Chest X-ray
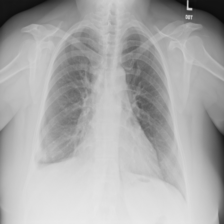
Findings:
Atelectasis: negative
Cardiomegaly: negative
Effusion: negative
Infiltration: negative
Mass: negative
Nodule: negative
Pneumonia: negative
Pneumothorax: negative
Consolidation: positive
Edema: negative
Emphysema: negative
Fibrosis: negative
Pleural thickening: negative
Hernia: negative